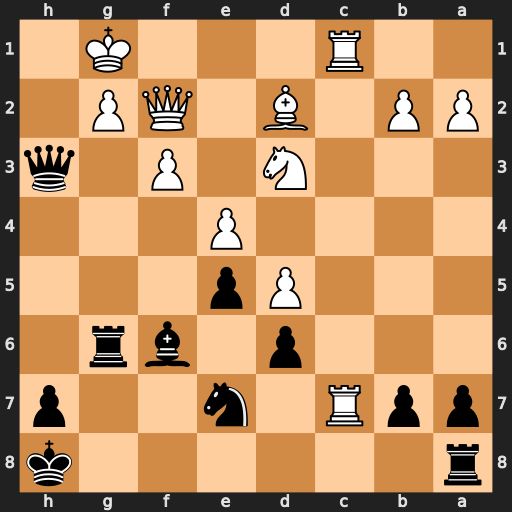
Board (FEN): r6k/ppR1n2p/3p1br1/3Pp3/4P3/3N1P1q/PP1B1QP1/2R3K1
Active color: b
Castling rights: -
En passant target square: -
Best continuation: Rag8 Bg5 Rxg5